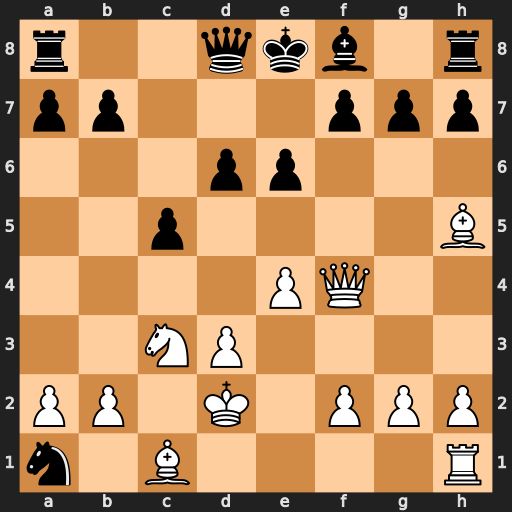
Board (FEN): r2qkb1r/pp3ppp/3pp3/2p4B/4PQ2/2NP4/PP1K1PPP/n1B4R
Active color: w
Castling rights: kq
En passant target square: -
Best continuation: Qxf7#